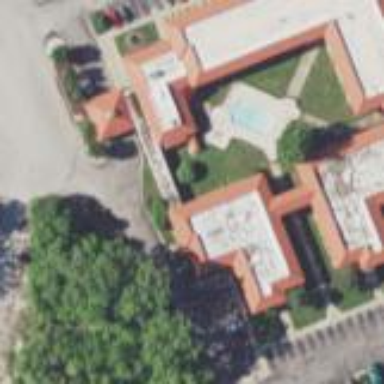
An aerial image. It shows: Hotel building.